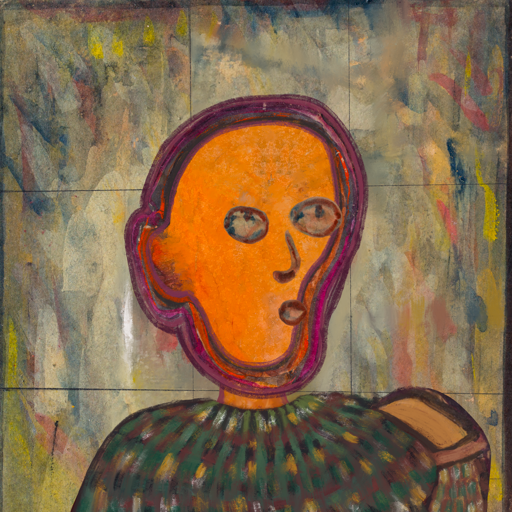
Background: GypsyMother, Head And Neck Side: Hypocrite_w_Hair, Face Side: Orphan, Bust: After_Raid, Hair Side: Blank, Head Accessory: Blank, Second Necklace: Blank, Necklace: Blank, Baby: Blank